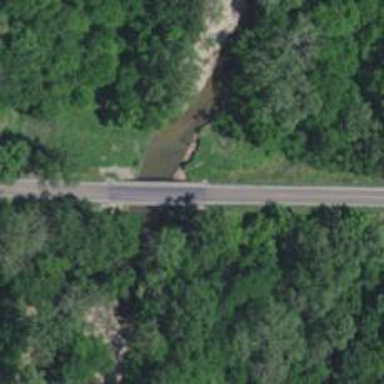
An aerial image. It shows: Tertiary road on asphalt surface crossing over bridge.